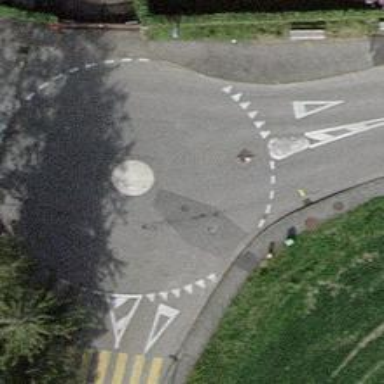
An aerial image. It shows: Mini roundabout on the road.